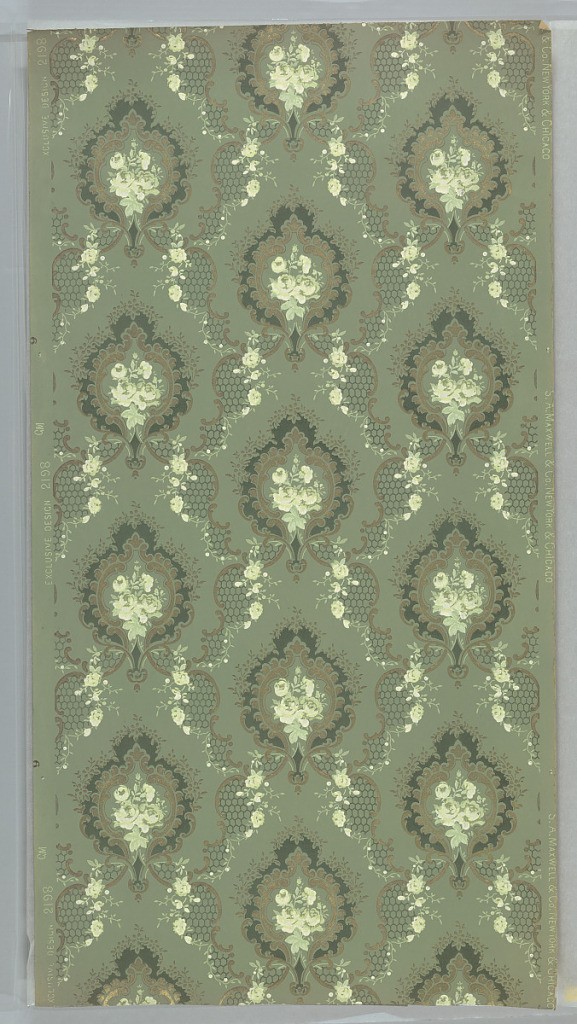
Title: Sidewall
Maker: Maxwell & Co., S.A., Chicago, Illinois, USA
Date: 1905–1915
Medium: Machine-printed paper, liquid mica
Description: On dark turquoise ground, treillage composed of honeycombs bordered by gold scrolls and white flowers, with anthemion motifs of frames in gold C-curves, black frame surrounding cluster of white flowers.